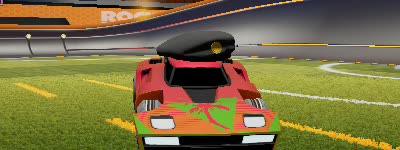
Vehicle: breakout